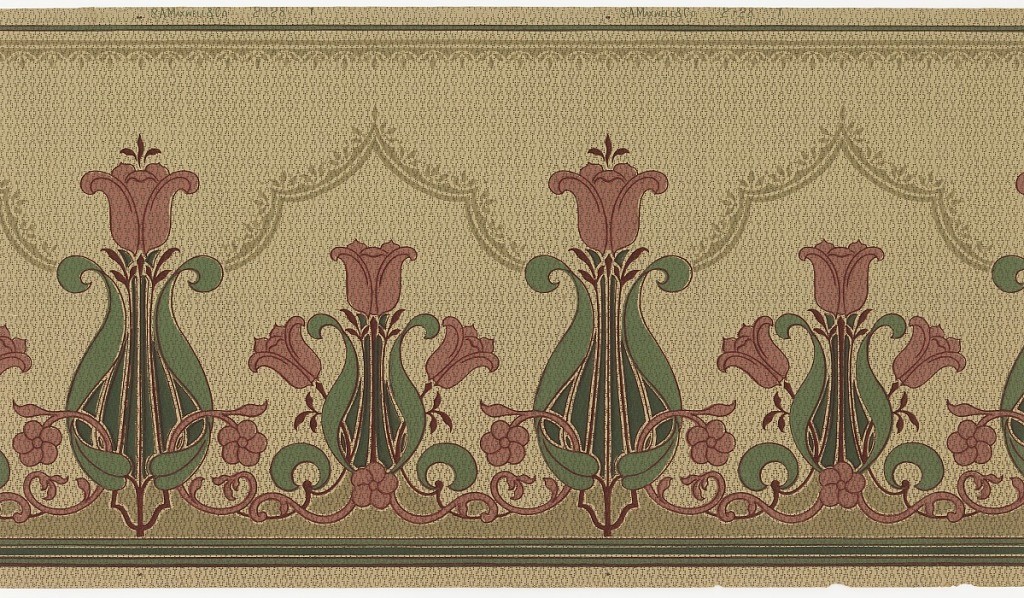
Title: Frieze
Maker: Maxwell & Co., S.A., Chicago, Illinois, USA
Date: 1905–1915
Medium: Machine-printed paper
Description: Flat pink flowers spring from the base, which has scrolling pink flowers. Looping green leaves encase the flower stems, and curve outward. Alternating between the single upright flowers are triads of the same pink flowers and green looping leaves, only smaller. Angular, delicate garlands of stylized leaves connect the larger green leaves and come to a peak above the smaller pink flower bunches. The negative tan space is filled with tiny vertical lines of diamond patterns.